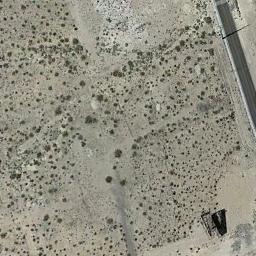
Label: chaparral